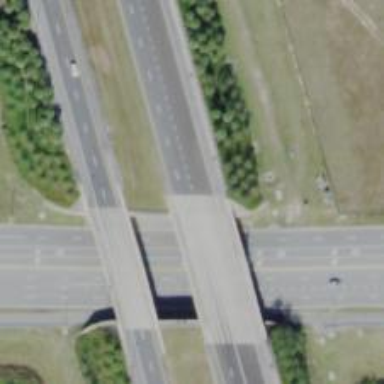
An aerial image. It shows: Beam-structured bridge on motorway.